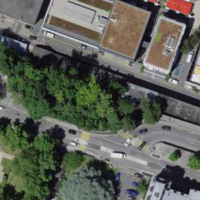
EUNIS habitat code: 57
Species observed at this site:
Tachymarptis melba